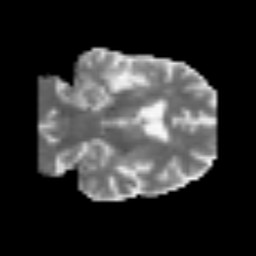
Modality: MD
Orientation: coronal
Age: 72
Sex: male
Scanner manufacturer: siemens
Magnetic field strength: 3 T
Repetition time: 3.2 s
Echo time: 0.081 s